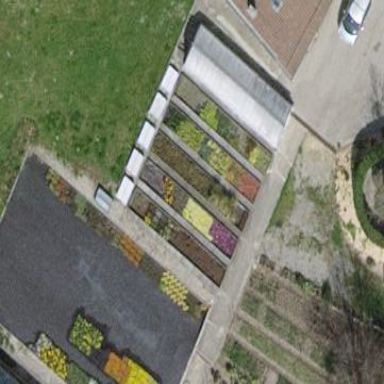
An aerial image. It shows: Plant nursery area.